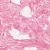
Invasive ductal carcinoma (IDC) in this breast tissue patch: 0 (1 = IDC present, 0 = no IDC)